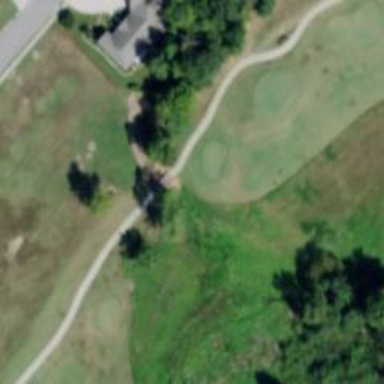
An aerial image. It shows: Footway that serves as golf path.